Question: I'm using watiN to test an ssl site on a test box with an un trusted certificate.
As a result I'm getting lots of popups from IE9 which I'm unsure how to handle with watiN.
The pink part of the picture is an iframe and the light blue part is the the host of the iframe. So it's only the iframe that isn't loading:

Now if i click "Show content" it then prompts me to reload the page and the content is displayed.
Does anyone know how to get around this in watiN?
Thanks
Dave
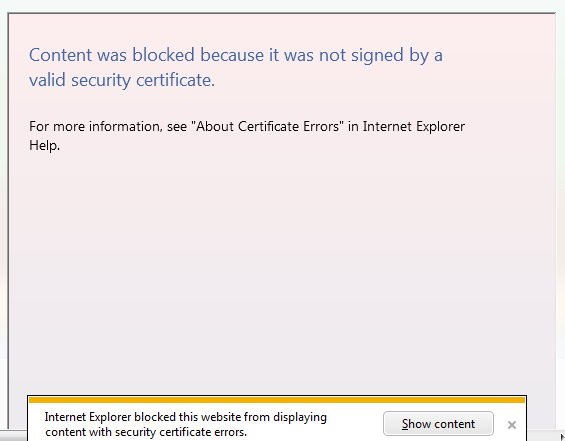
Answer: Your best bet would be to move the root certificate you're using into the Trusted Root Certification Authorities collection. Use CertMgr.msc to do this.